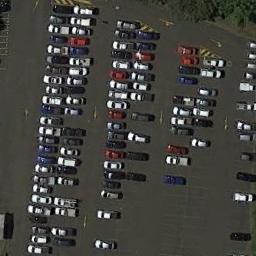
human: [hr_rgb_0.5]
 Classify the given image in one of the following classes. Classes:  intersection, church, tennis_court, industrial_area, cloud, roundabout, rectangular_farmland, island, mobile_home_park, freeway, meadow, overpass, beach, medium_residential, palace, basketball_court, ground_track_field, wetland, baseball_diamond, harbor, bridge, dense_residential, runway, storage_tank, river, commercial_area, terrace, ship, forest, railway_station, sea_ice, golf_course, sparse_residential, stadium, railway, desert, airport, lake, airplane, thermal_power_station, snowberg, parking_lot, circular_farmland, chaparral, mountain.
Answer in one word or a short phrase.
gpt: parking_lot